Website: home-depot
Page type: customer-info-address
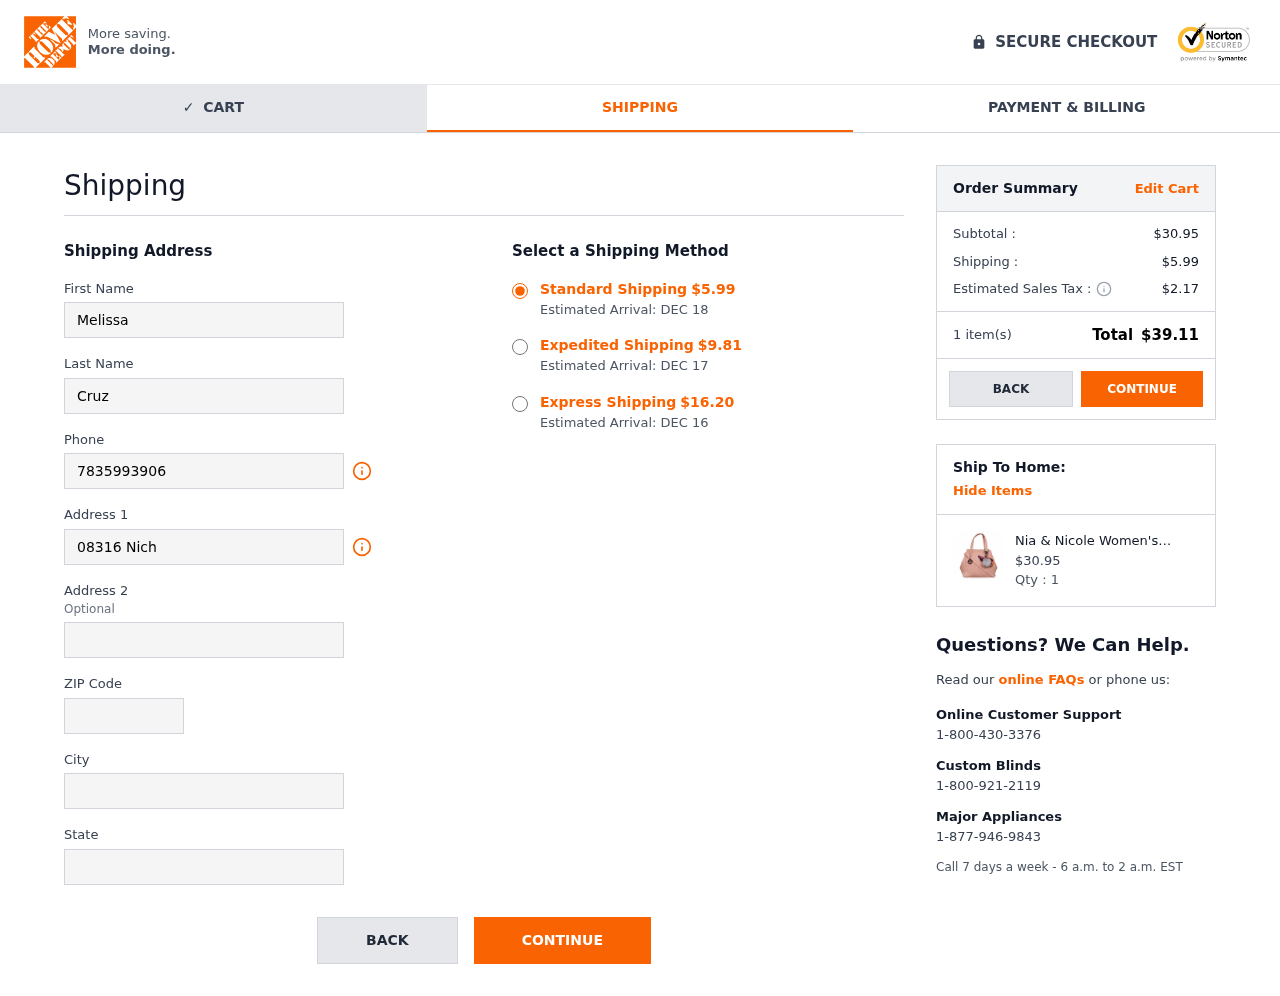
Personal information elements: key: PII_CITY
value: Velezfort
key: PII_FIRSTNAME
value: Melissa
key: PII_LASTNAME
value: Cruz
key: PII_PHONE
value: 7835993906
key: PII_POSTCODE
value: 68783
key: PII_STATE
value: Rhode Island
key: PII_STREET
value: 08316 Nicholson Valley
Product elements: key: PRODUCT1_NAME
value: Nia & Nicole Women's Handbag (Peach)
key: PRODUCT1_PRICE
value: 30.95
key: PRODUCT1_QUANTITY
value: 1
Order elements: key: ORDER_SHIPPING_COST
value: $5.99
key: ORDER_DELIVERY_DATE
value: Estimated Arrival: DEC 18
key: ORDER_SHIPPING_COST_EXPEDITED
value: $9.81
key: ORDER_DELIVERY_DATE_EXPEDITED
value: Estimated Arrival: DEC 17
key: ORDER_SHIPPING_COST_EXPRESS
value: $16.20
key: ORDER_DELIVERY_DATE_EXPRESS
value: Estimated Arrival: DEC 16
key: ORDER_SUBTOTAL
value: $30.95
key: ORDER_TAX
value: $2.17
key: ORDER_NUM_ITEMS
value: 1 item(s)
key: ORDER_TOTAL
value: $39.11